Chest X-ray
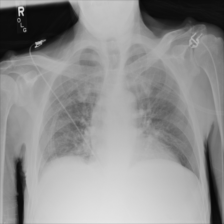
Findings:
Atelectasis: negative
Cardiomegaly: negative
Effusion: negative
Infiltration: negative
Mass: negative
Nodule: negative
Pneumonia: negative
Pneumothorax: negative
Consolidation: negative
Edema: negative
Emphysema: negative
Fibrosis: negative
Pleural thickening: negative
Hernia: negative